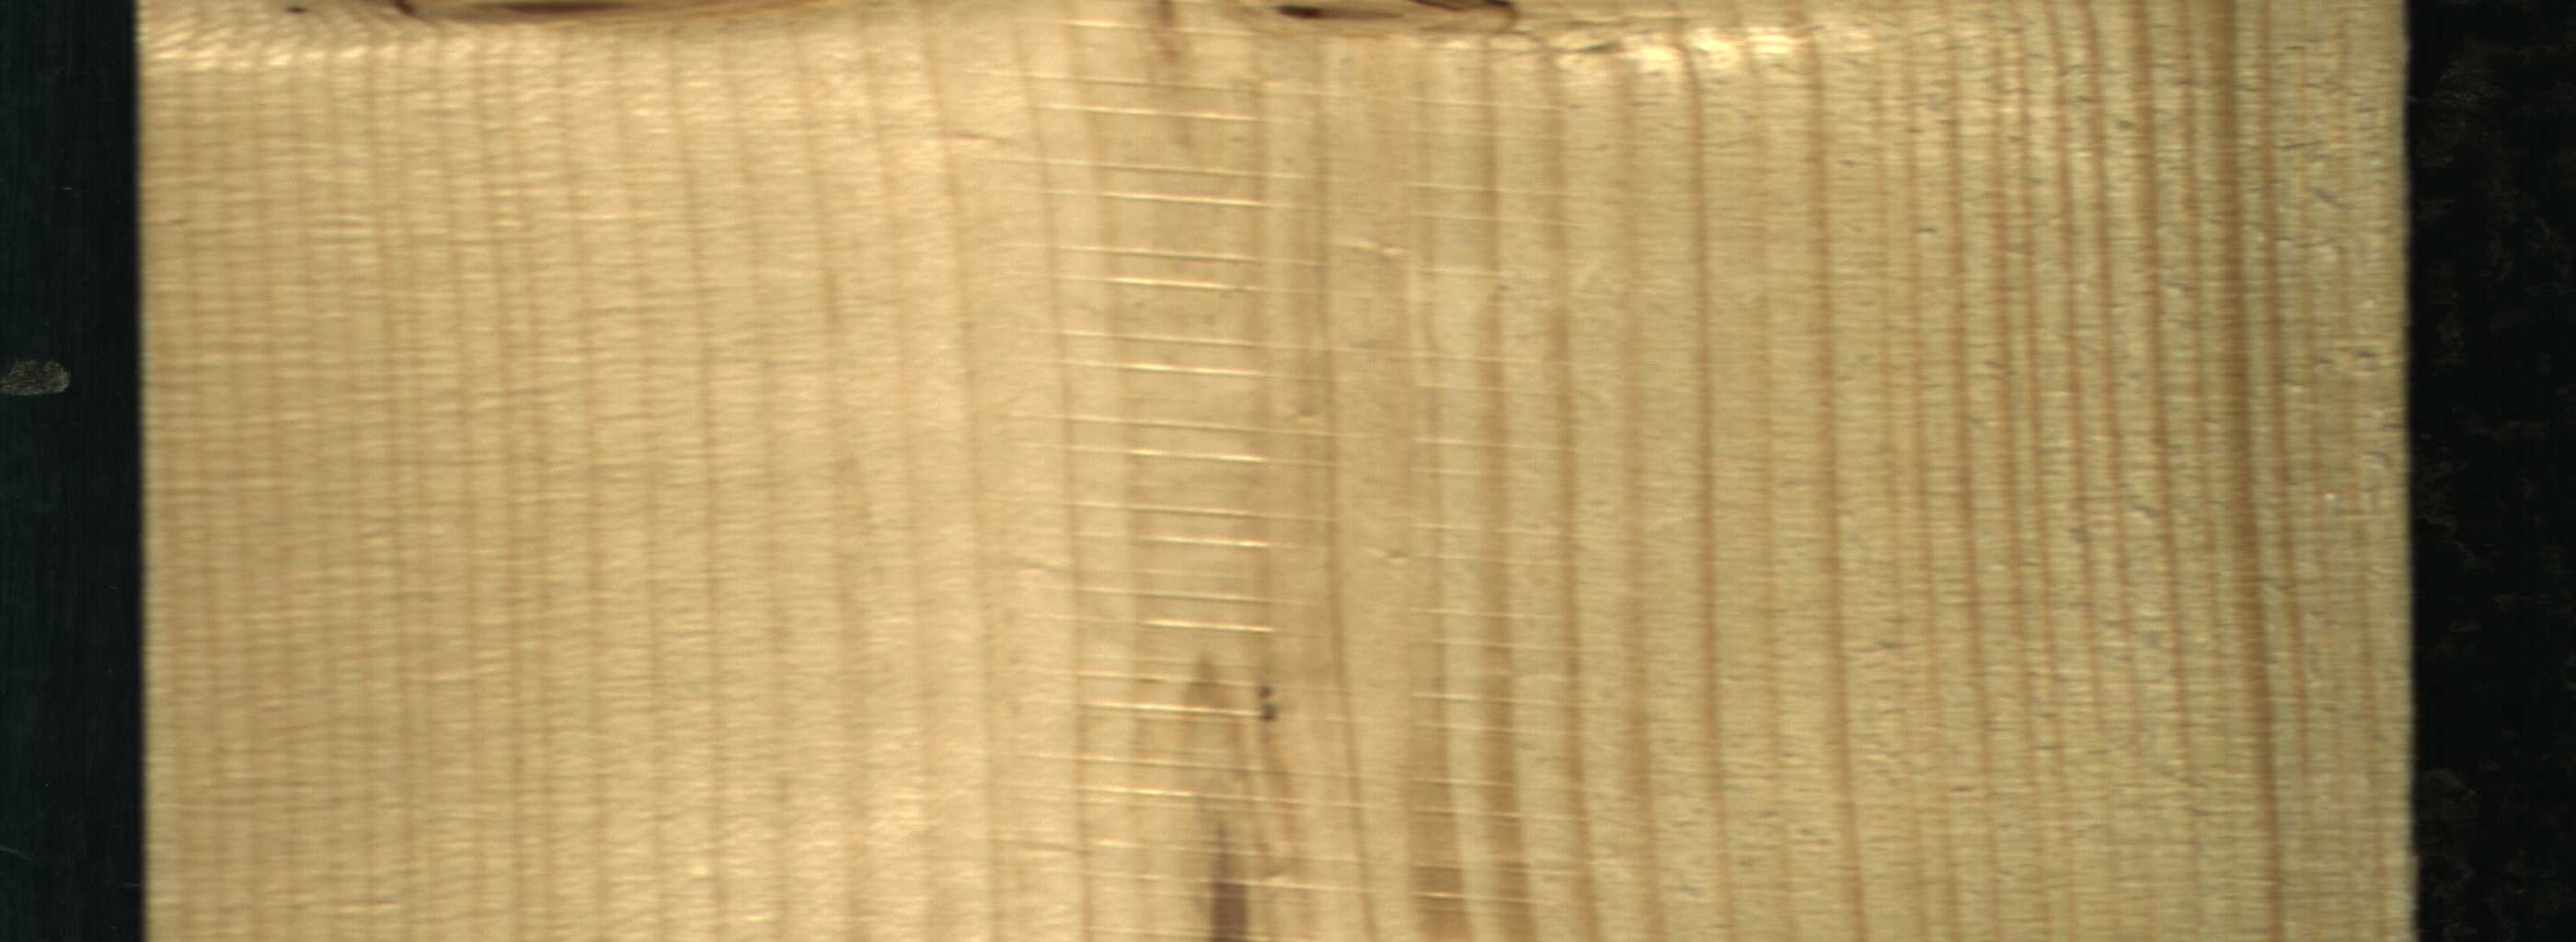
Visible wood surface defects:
Marrow
Live_Knot
Live_Knot